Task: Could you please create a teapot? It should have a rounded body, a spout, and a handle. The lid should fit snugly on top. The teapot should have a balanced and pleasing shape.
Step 67:
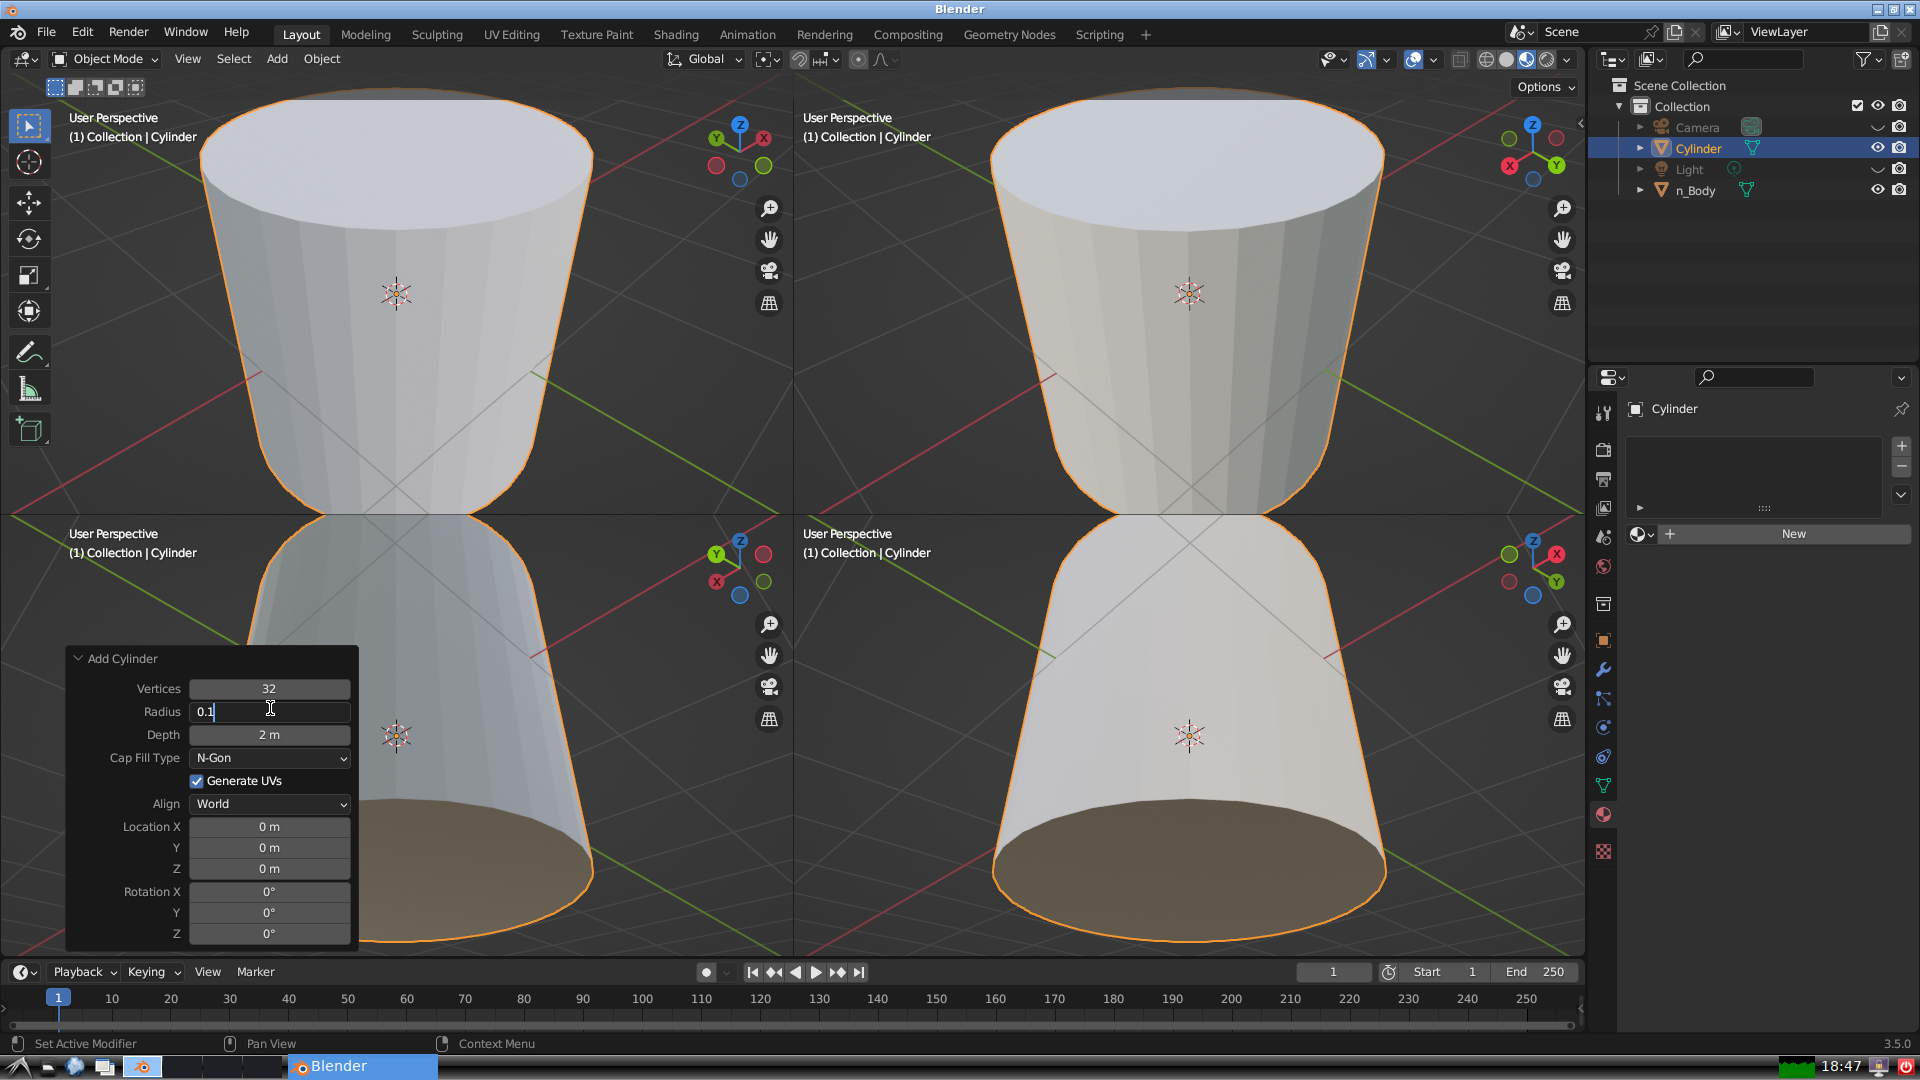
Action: {"key_press": ['Return']}